Question: I have the following HTML code stored in a javascript string: and I am using Jquery 1.6.1 from google CDN
console.log(string):
'''
<a><div class='product-autocomplete-result'>
<div class='cell img'>
<img src='http://beta.prizzm.com.s3.amazonaws.com/uploads/product_image/image/1/thumb_serrano_navy_1.jpg'>
</div>
<div class='cell'>
<h2><a href="/products/1">Serrano Hobo</a></h2>
<div class='clear'></div>
<a href="#">0 people have this</a>
<span>Rating 3</span>
<div id='stars-wrapper-1'>
<select>
<option value="1">1</option>
<option value="2">2</option>
<option value="3" selected="selected">3</option>
<option value="4">4</option>
<option value="5">5</option>
</select>
</div>
</div>
<div class='cell'>
<a href="#" class="button">I have this</a>
<a href="#" class="button">I want this</a>
</div>
</div></a>
'''
When I try to wrap this with JQuery, and output it, Jquery ends up closing my first '<a>' tag, and throwing other '<a>' tags in the code at seemingly random places, producing that in the screenshot here: (took screenshot because the output formatting was so bad)

The differences is that it
* closes the first '<a>' right away,
* inserts second '<a>' surrounding my first '<div>'
* inserts third '<a>' after my second '<div>' before the '<h2>'
* inserts a 4th '<a>' after the '<h2>' and before the intended '<a>'
As a result this is really messing up the autocomplete code that I use afterwards. This two snippets were literally generated one right after the other:
'''
console.log(code);
console.log($(code));
'''
Could someone please tell me whats going on an how to fix it?
Thanks!
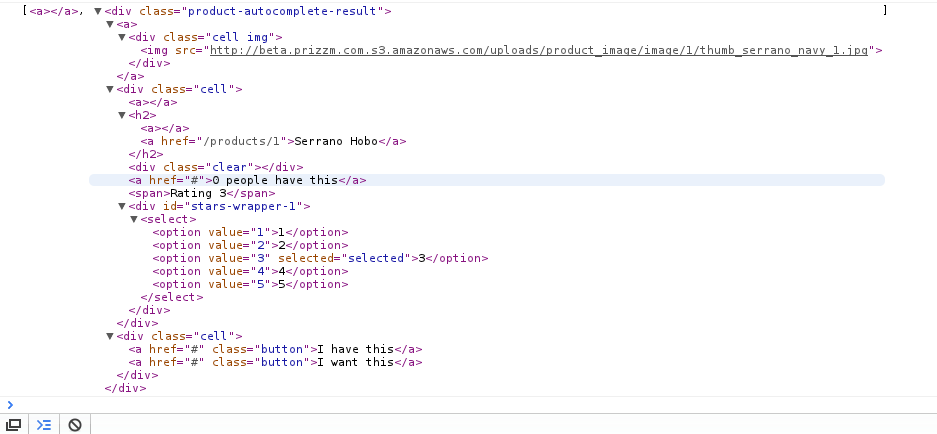
Answer: <URL> The browser tries to correct this but seems to produce invalid HTML code.
Make sure you have only elements inside.
Why do you have the outer '<a>' element anyway? It seems to serve no purpose. It does not even have an 'href' attribute, which is invalid as well.
Just remove it.